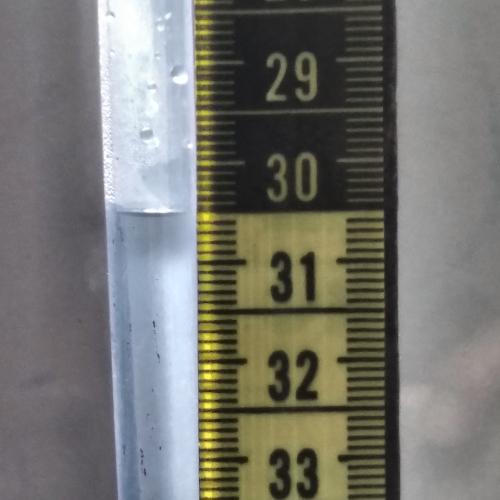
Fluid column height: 30.5 cm